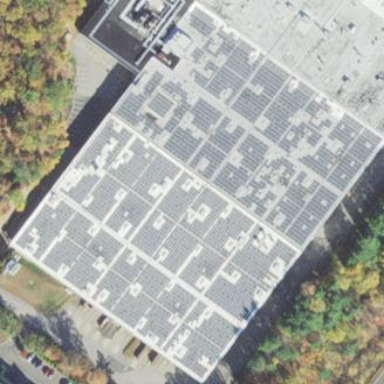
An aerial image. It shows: Solar photovoltaic panel generator.